Aerial crown-view tile of a tropical tree (Barro Colorado Island, Panama), acquired 20240716:
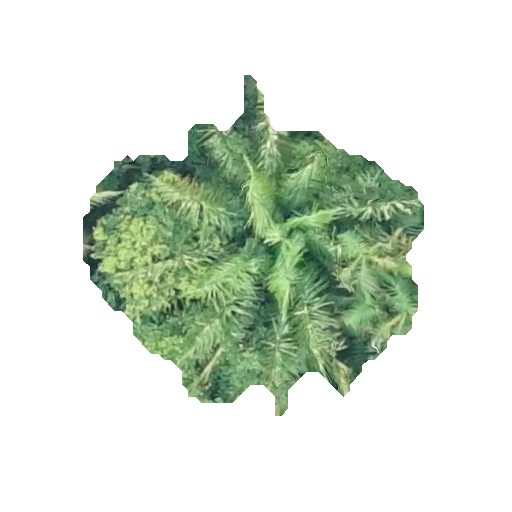
Species: Attalea butyracea
GBIF accepted scientific name: Attalea butyracea
Crown area: 111.025 m²